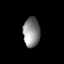
Tissue: lung
Cell type: Epithelial cells
Senescence score: 0.1449
Nuclear area (px): 488
Mean DAPI intensity: 135.418